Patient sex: M
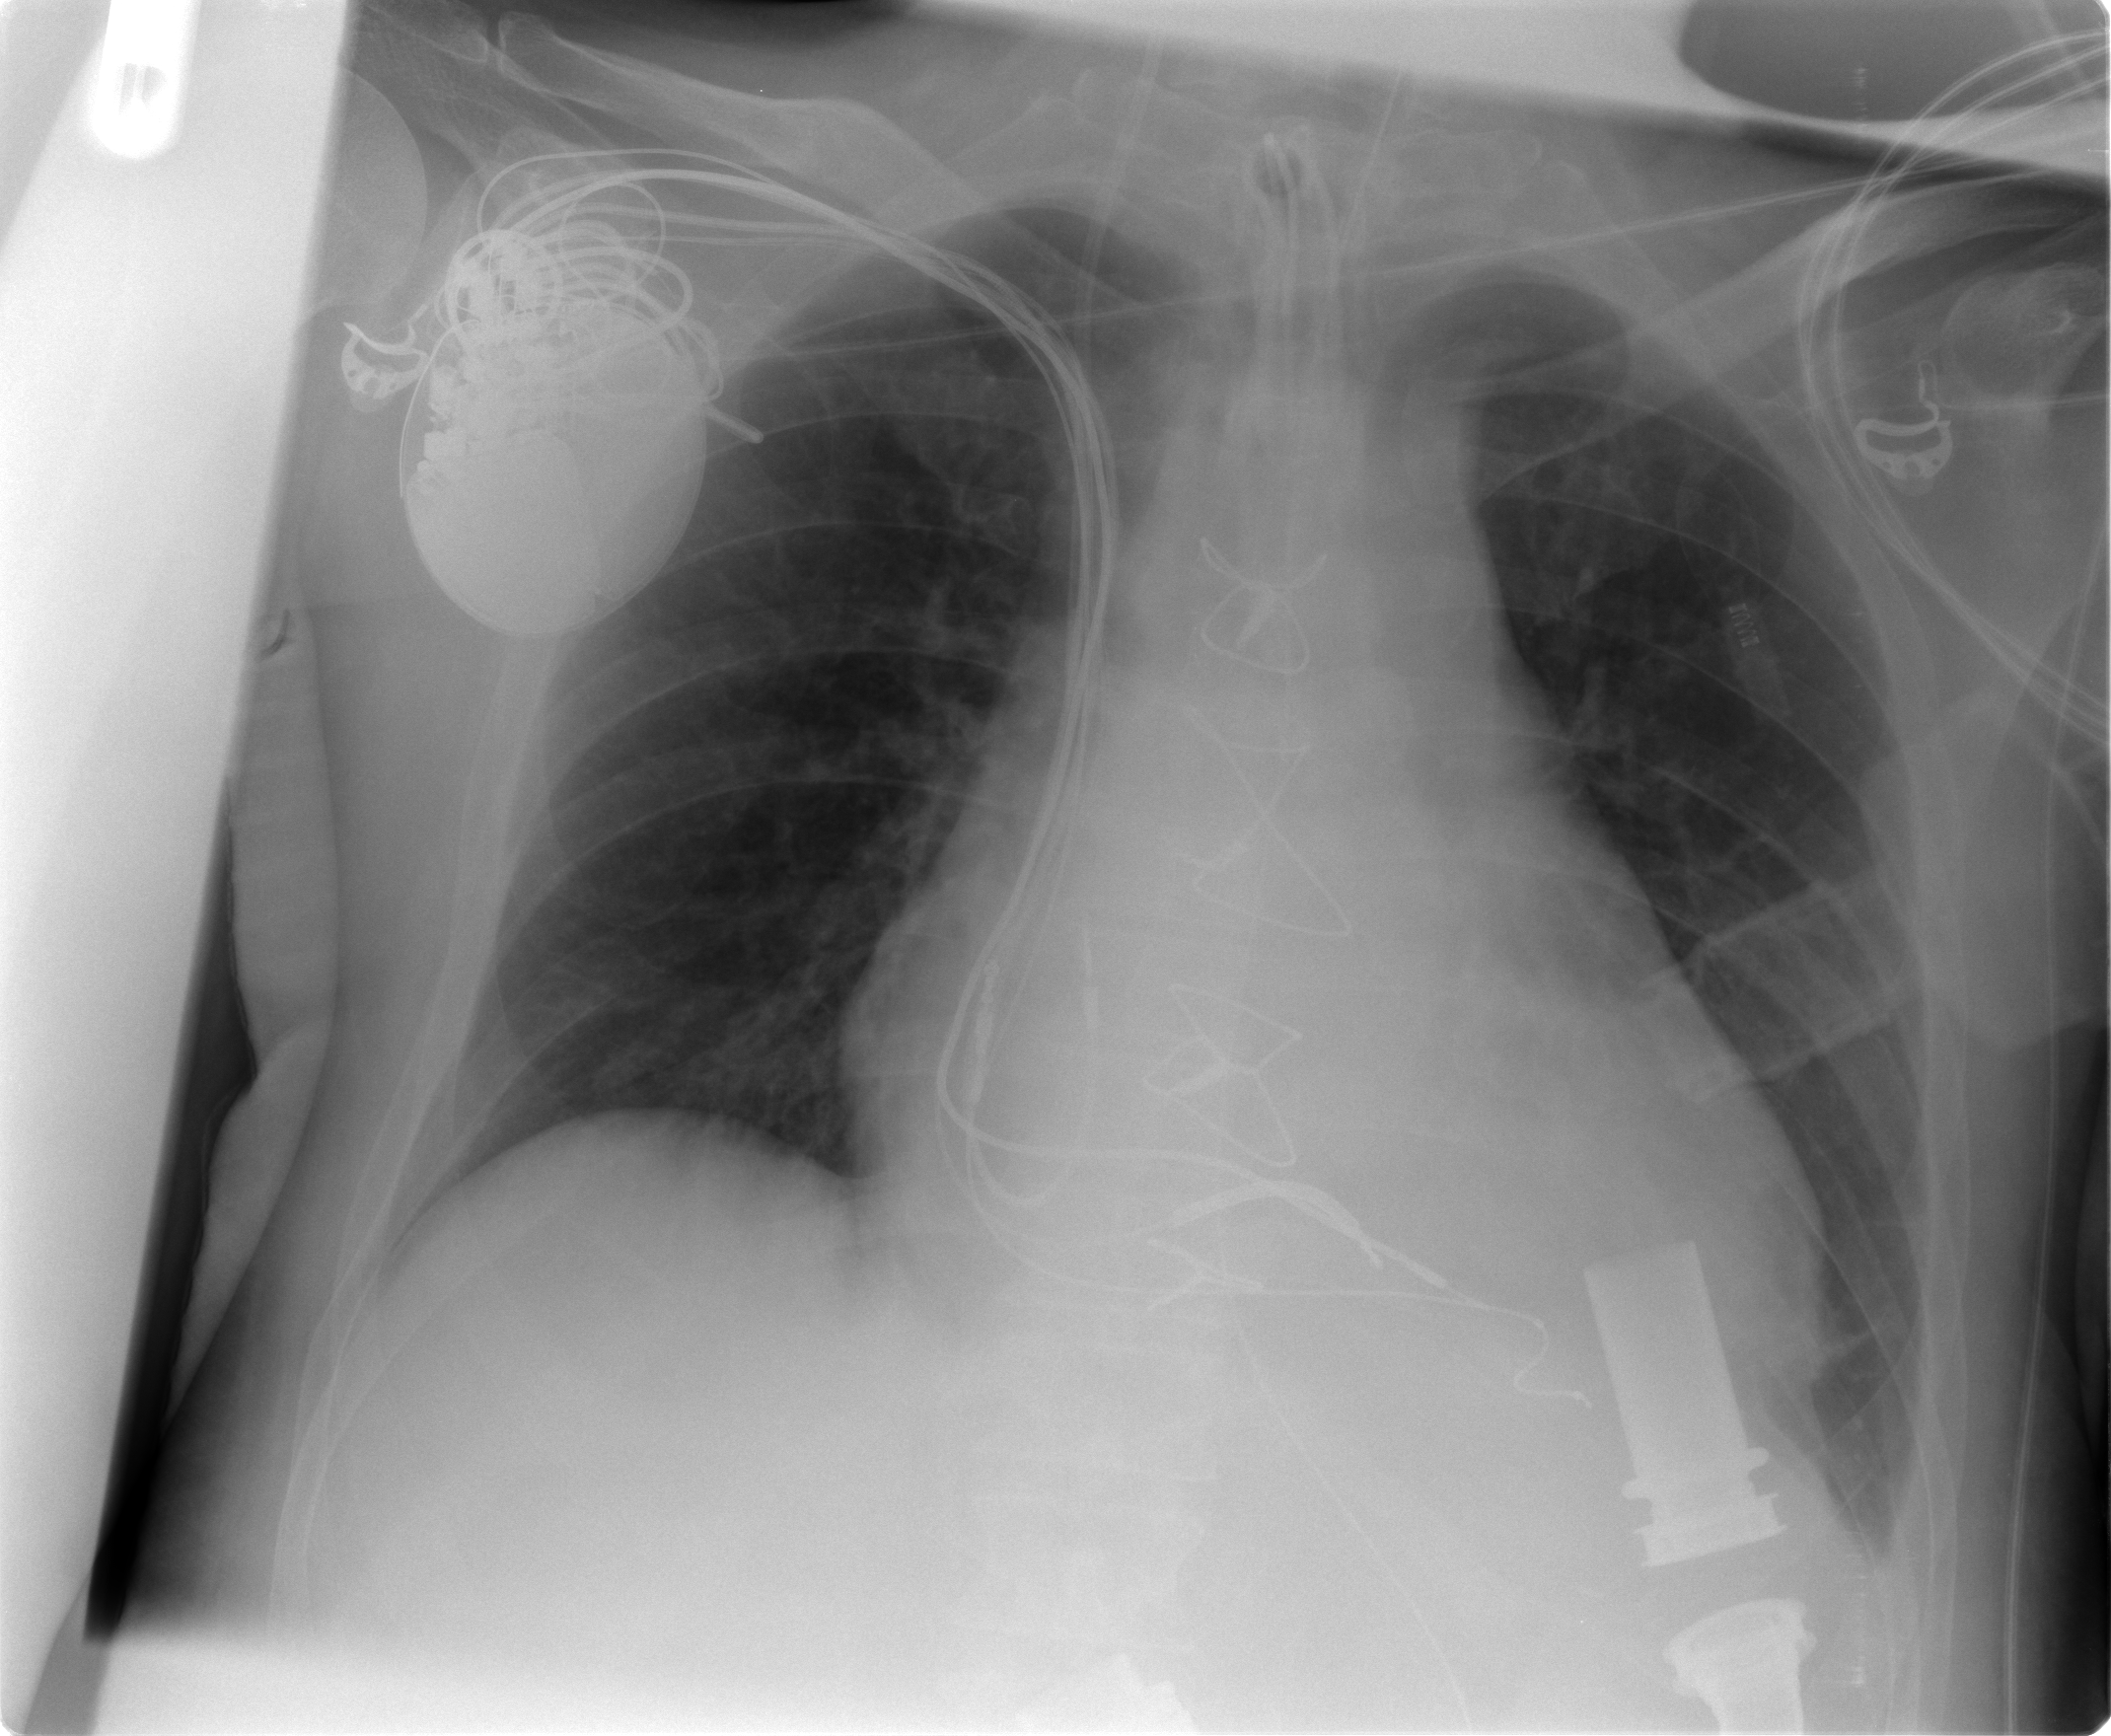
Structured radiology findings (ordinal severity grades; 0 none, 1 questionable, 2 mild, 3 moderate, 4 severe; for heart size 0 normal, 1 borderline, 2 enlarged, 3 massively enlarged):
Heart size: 3
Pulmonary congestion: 1
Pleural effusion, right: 0
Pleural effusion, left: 0
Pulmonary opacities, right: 0
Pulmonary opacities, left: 0
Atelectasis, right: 0
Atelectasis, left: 0